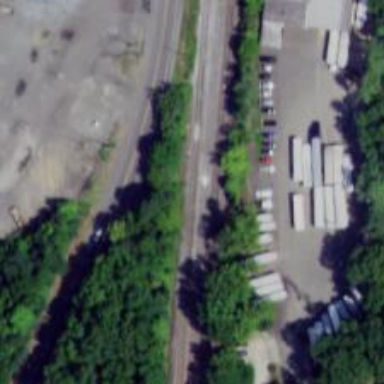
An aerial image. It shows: Railway siding with rails.